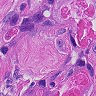
Metastatic tissue present: yes